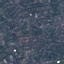
Land use / land cover: Residential